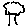
Label: tree